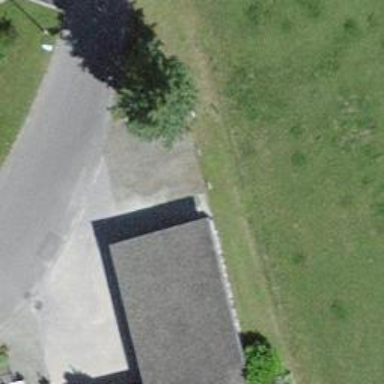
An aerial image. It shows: Garage.